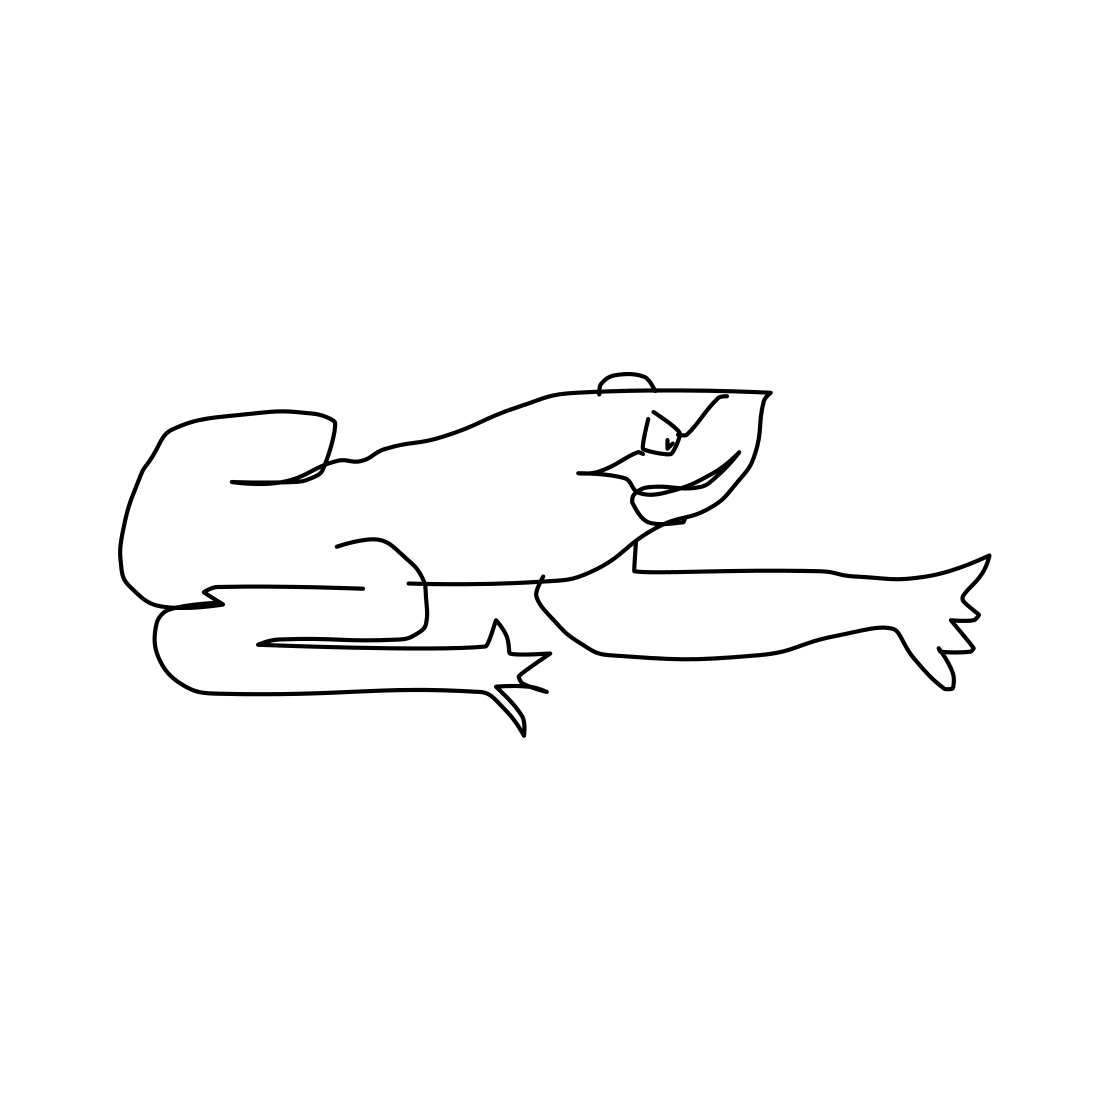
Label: frog